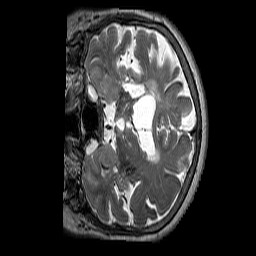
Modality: T2w
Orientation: coronal
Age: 66
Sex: female
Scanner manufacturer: siemens
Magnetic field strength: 3 T
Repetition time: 3.2 s
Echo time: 0.213 s